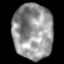
Tissue: lung
Cell type: T cells
Senescence score: 0.237
Nuclear area (px): 2175
Mean DAPI intensity: 147.946